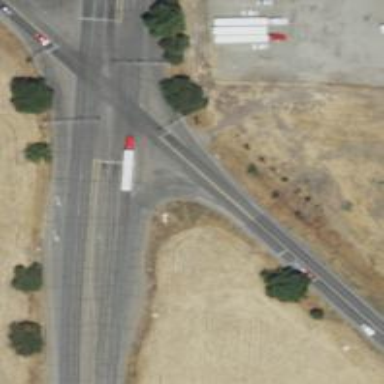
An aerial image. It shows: Secondary link road.